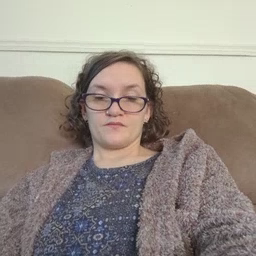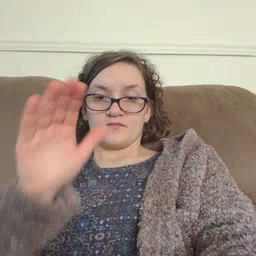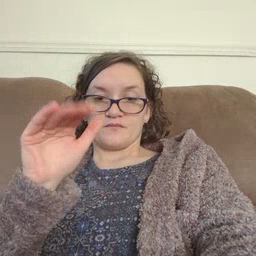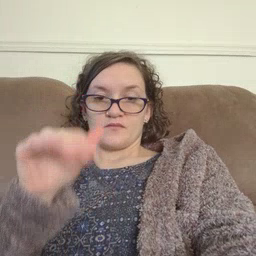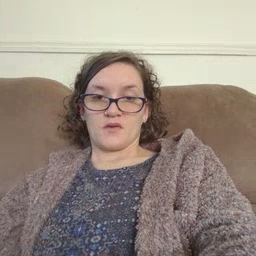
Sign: bye